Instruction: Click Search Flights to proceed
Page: home
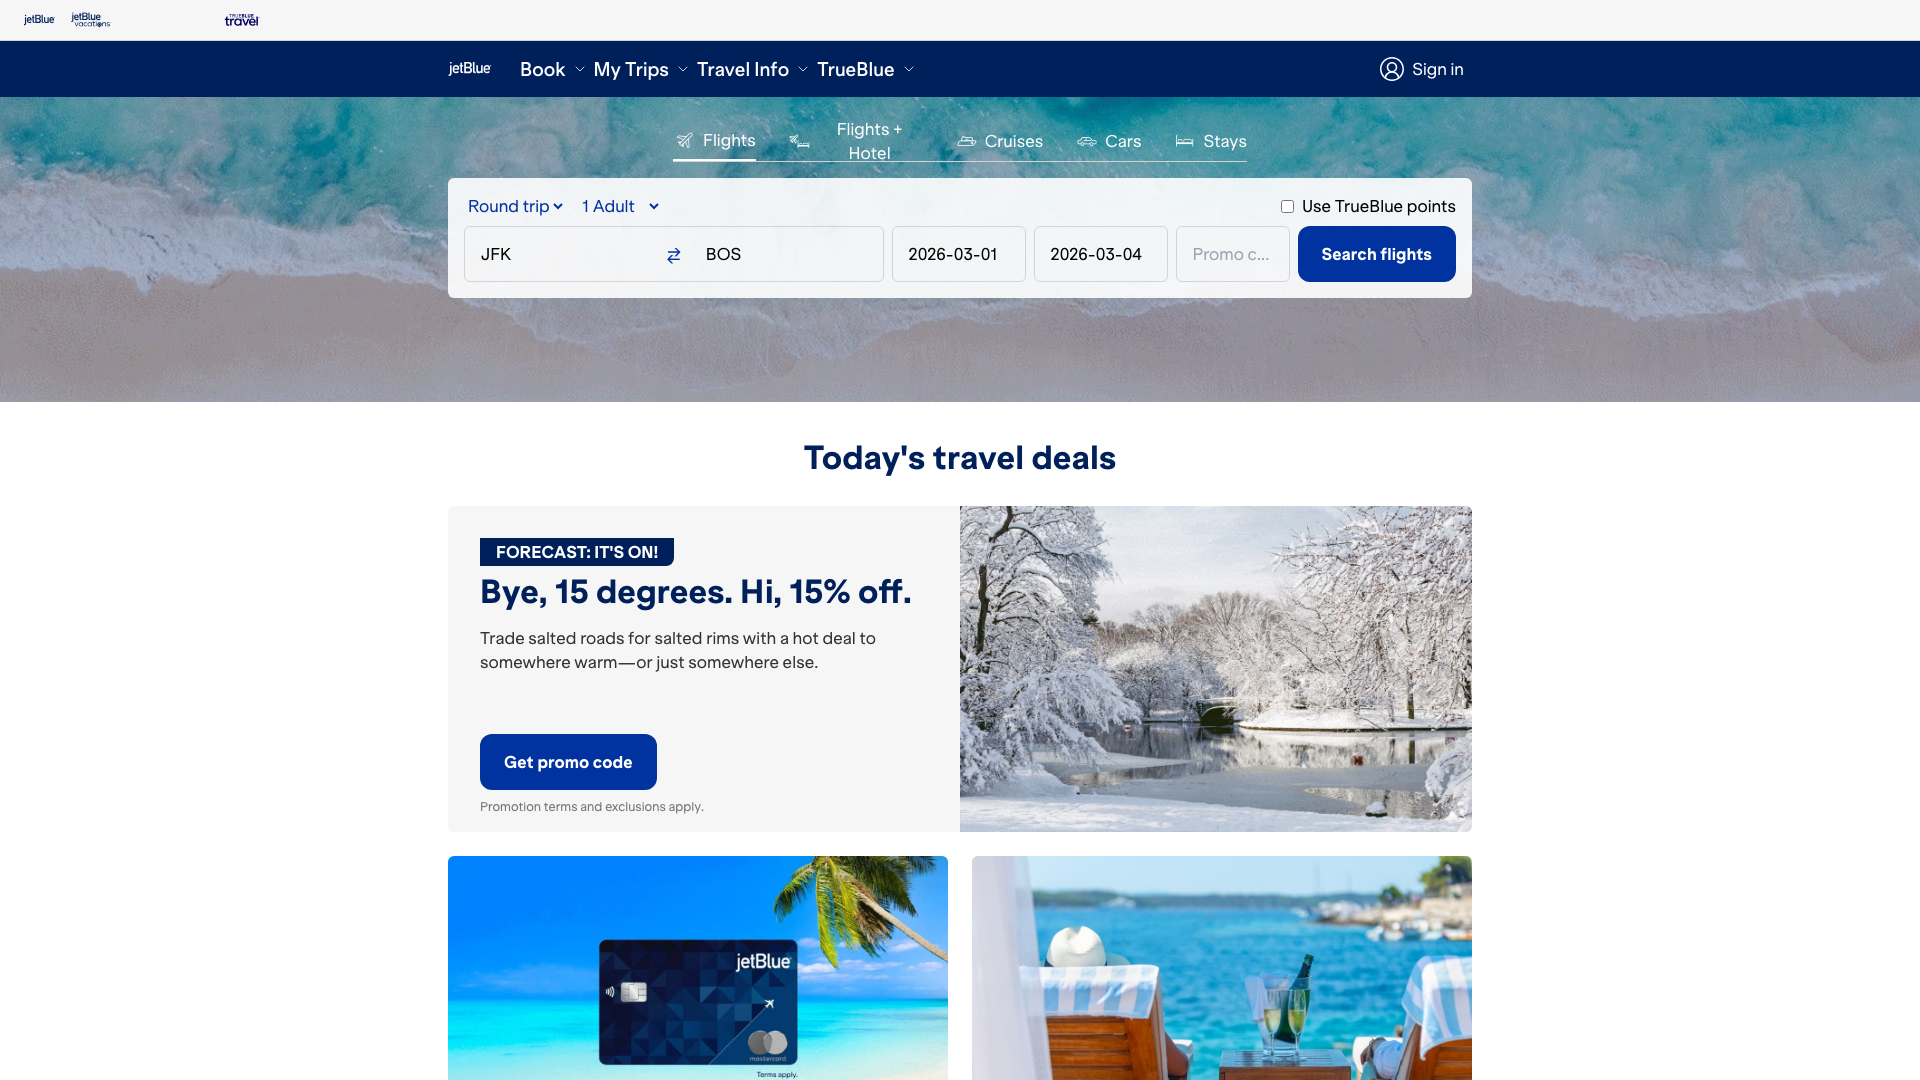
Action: click